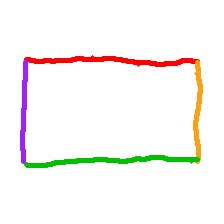
Shape: rectangle